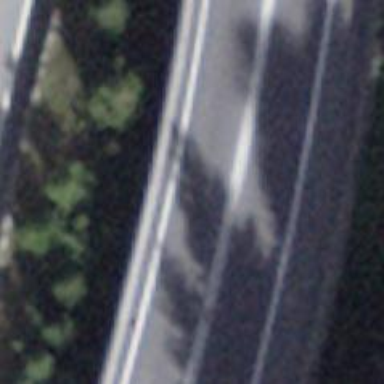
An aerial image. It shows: Asphalt trunk motorway.